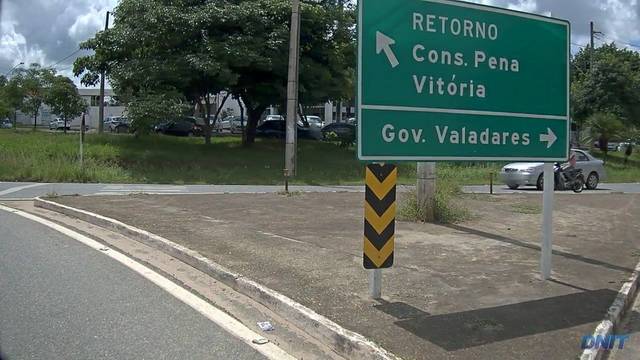
Region: Brazil
Coordinates: -18.844, -41.973